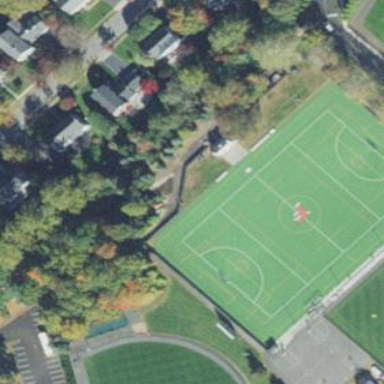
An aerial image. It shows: Multi-sport pitch on leisure land.